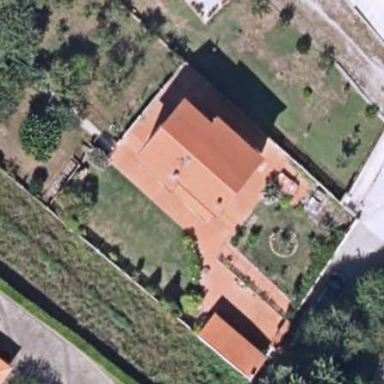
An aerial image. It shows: Simple house.